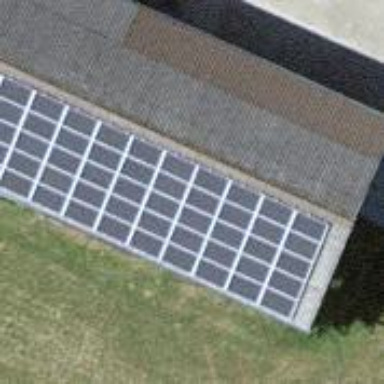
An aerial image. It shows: Solar power generator using photovoltaic panels.